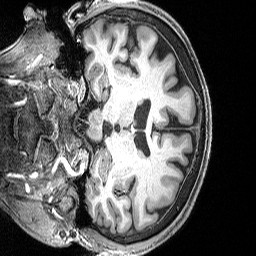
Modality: T1w
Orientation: coronal
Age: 25
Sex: male
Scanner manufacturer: siemens
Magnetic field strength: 3 T
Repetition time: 2.3 s
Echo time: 0.00298 s